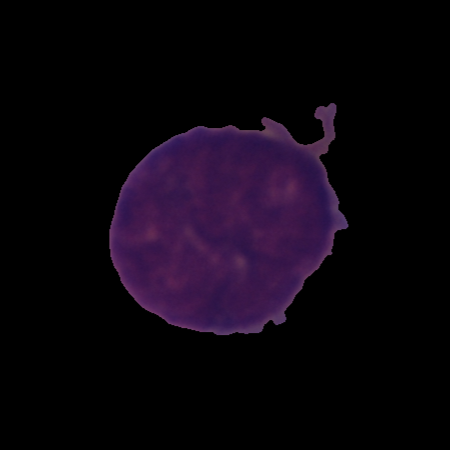
Label: cancer